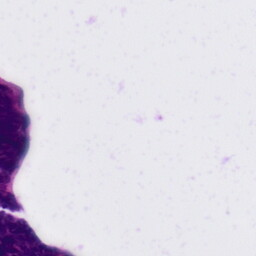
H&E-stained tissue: Tonsil